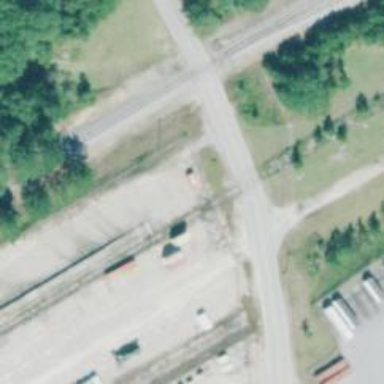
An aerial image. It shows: Uncontrolled crossing.